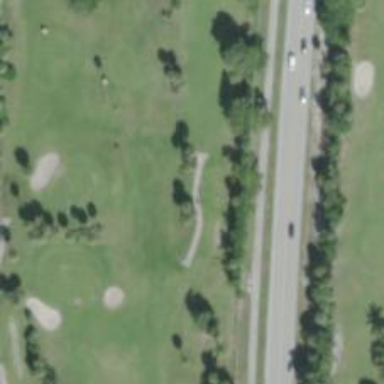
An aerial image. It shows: Path for golf carts.